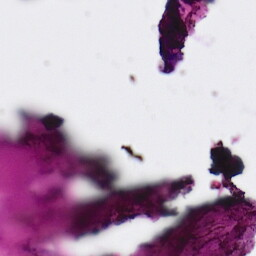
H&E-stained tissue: Ovarian